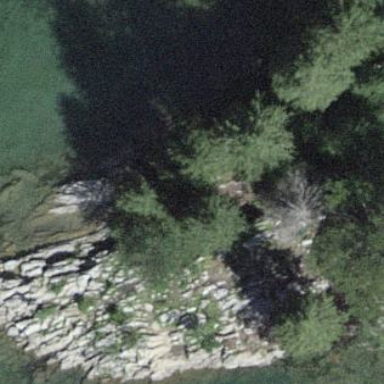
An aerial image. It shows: Landscape of bare rock.